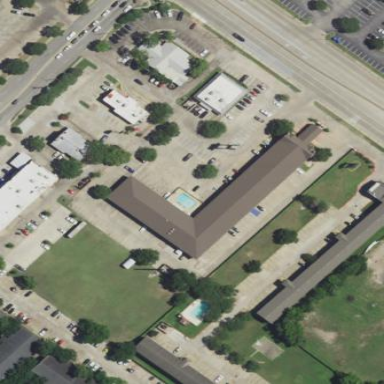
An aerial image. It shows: Hotel building.